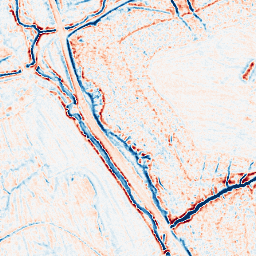
Category: edge_preserving
Decomposition family: bilateral
Decomposition parameters: d: 9
sigma_color: 25
sigma_space: 100
Upsampling method: sinc_blackman
Upsampling parameters: scale: 8
kernel_size: 16
Upsampling scale: 8